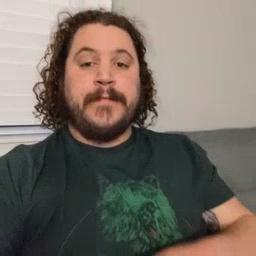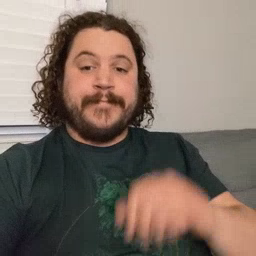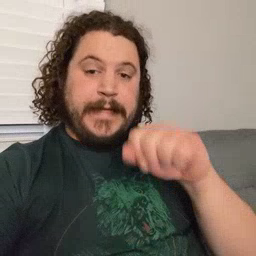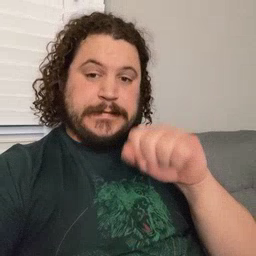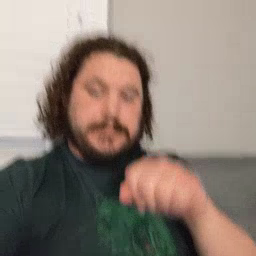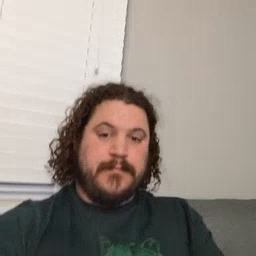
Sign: yes